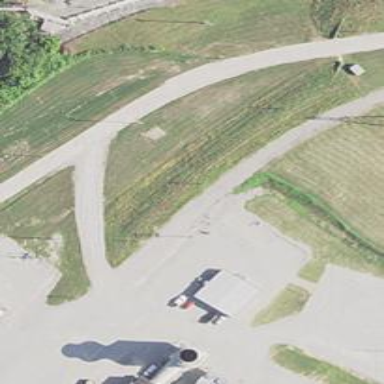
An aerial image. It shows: Service road with embankment.